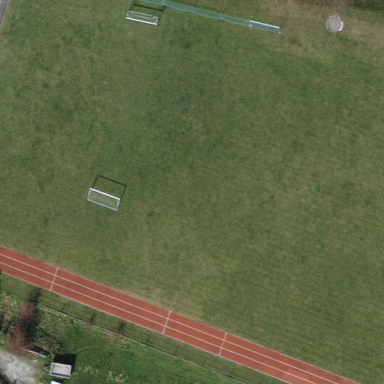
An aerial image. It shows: Soccer pitch for leisureland activities.